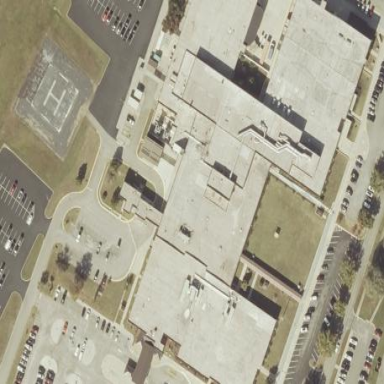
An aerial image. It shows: Healthcare clinic within hospital building.